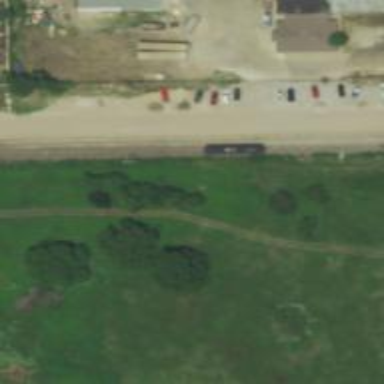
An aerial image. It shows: Railway siding with rails.